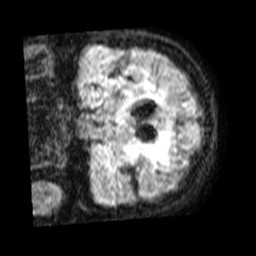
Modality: FLAIR
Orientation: coronal
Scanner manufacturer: philips
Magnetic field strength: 1.5 T
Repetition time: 4.8 s
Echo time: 0.3442 s